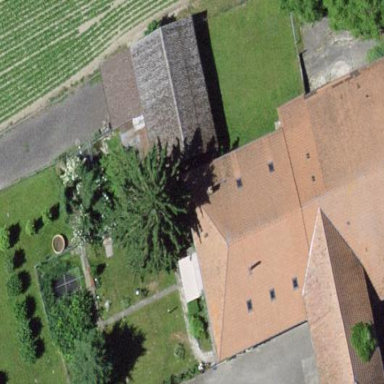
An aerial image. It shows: Barn.